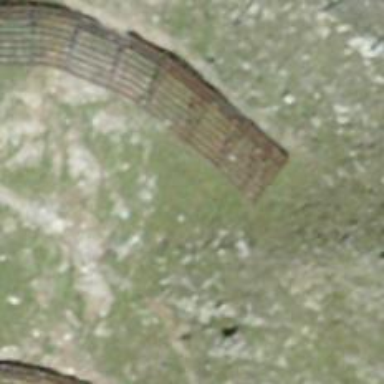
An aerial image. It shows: Metal fence as barrier.